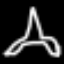
Label: The Eiffel Tower